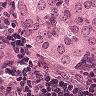
Metastatic tissue present: yes